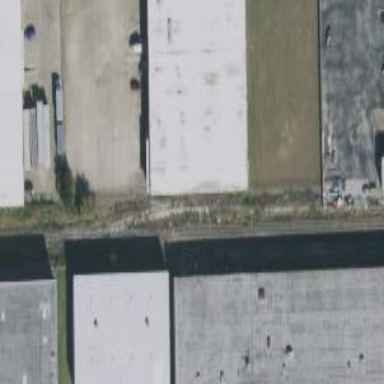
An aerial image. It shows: Warehouse.